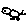
Label: bird